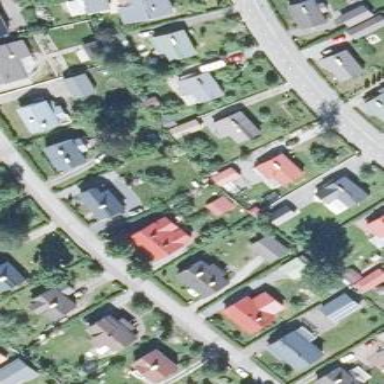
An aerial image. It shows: Residential area.